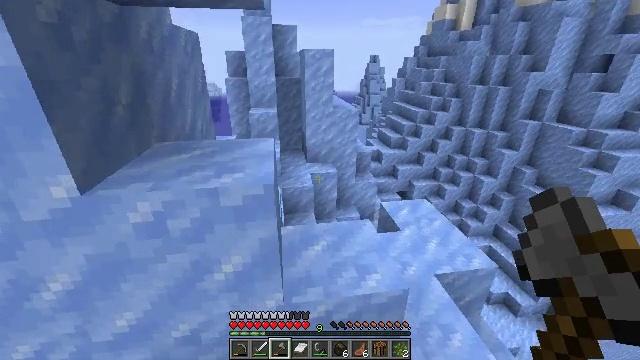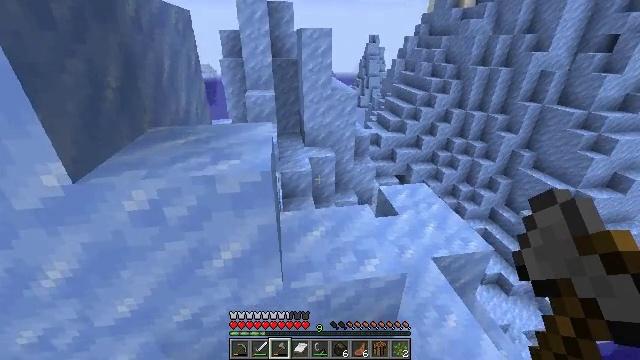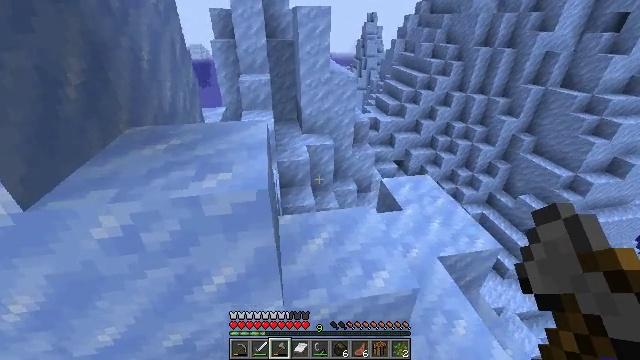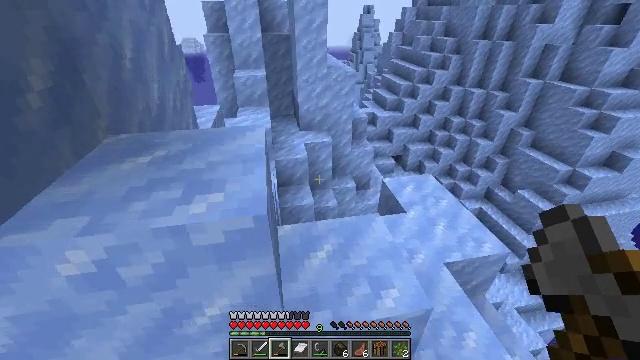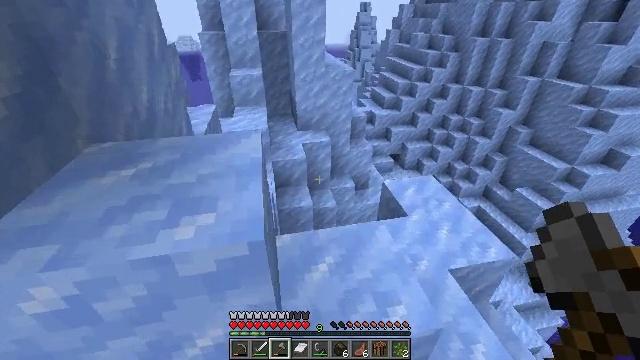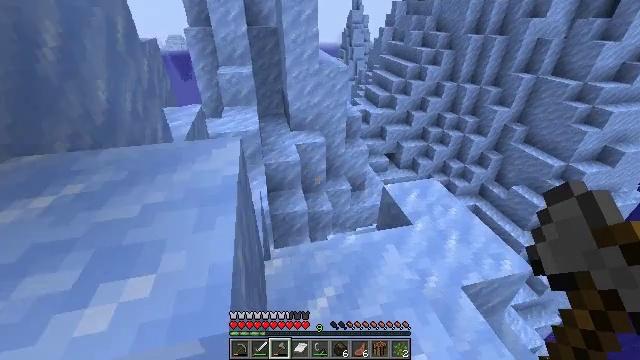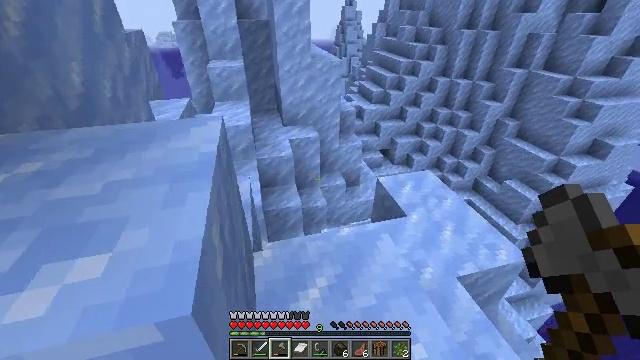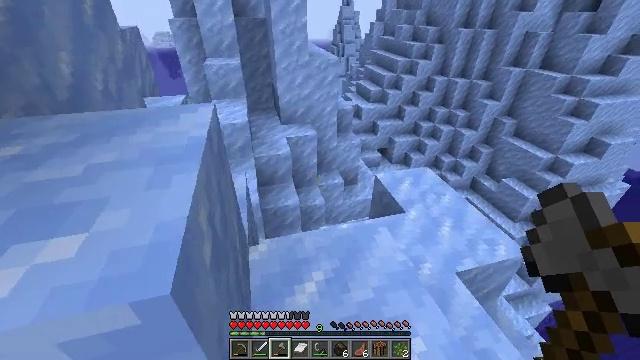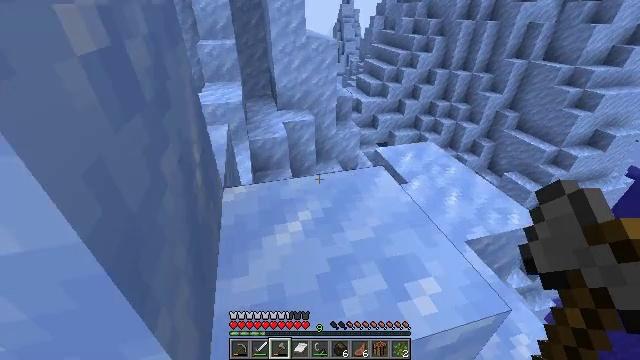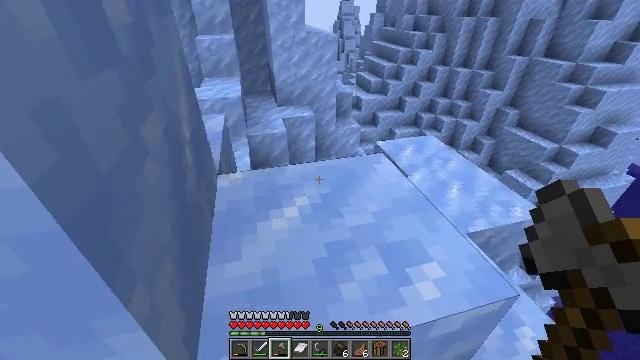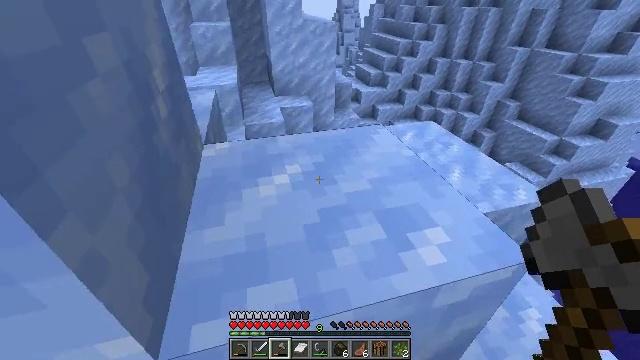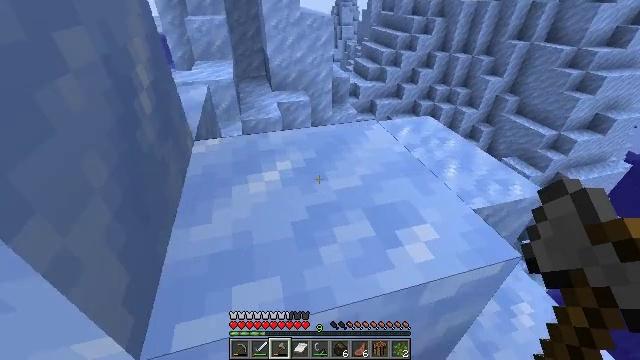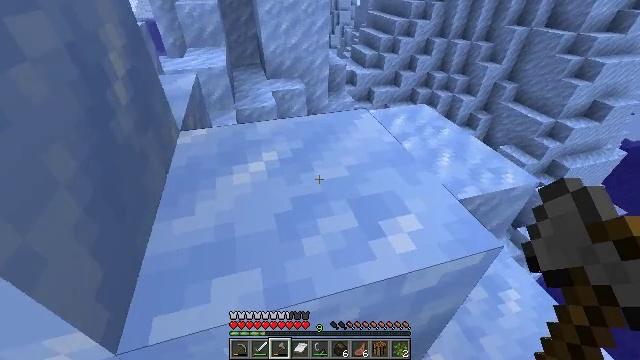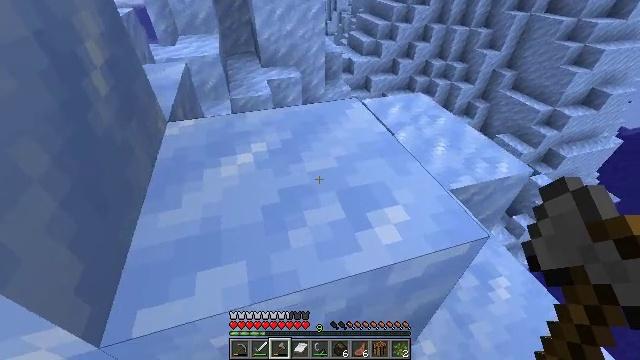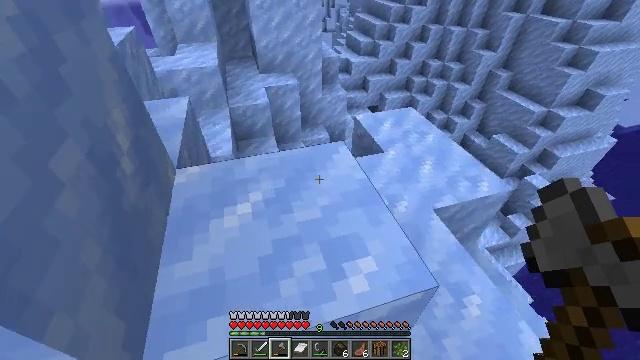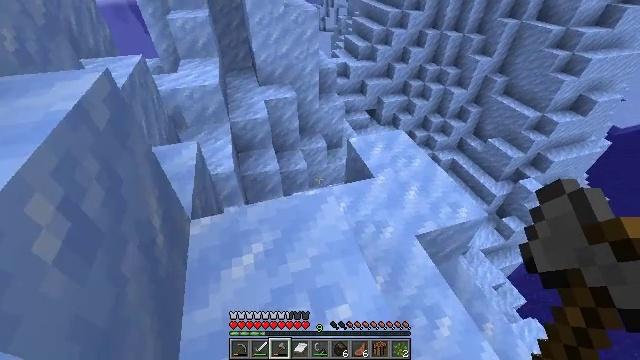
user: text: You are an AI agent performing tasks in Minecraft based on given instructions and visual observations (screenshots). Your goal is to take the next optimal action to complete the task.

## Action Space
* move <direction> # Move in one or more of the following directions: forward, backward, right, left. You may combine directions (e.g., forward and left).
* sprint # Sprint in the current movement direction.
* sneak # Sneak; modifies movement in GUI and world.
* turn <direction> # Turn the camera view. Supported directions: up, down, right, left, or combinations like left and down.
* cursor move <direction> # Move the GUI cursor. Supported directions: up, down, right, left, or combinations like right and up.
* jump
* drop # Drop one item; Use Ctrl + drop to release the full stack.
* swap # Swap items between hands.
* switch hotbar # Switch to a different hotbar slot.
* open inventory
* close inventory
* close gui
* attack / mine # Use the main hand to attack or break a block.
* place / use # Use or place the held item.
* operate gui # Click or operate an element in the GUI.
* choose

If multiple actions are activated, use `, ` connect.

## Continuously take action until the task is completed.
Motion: motion action
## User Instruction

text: Harvest packed ice from cold regions.
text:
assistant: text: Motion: move forward, turn down
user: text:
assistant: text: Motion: move forward, turn down
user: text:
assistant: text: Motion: move forward, turn down
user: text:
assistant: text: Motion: move forward
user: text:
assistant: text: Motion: move forward, turn right
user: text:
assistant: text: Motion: move forward, turn right
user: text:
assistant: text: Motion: move forward
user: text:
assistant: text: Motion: move forward
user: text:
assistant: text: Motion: move forward
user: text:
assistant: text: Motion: move forward, turn down
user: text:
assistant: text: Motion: move forward, turn down
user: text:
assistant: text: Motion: move forward, turn down
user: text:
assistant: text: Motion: move forward, turn down
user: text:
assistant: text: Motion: move forward, jump
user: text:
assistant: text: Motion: move forward, jump
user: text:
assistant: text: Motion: move forward, turn down, jump
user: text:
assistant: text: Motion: move forward, turn down, jump
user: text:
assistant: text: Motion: move forward
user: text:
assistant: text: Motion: move forward
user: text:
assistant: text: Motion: move forward
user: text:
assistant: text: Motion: move forward
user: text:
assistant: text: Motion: move forward
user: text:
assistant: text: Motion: move forward
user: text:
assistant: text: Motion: move forward and move left, turn right
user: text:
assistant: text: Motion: move forward and move left, turn right and down
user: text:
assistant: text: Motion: move forward and move left, turn right and down
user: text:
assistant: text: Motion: move forward and move left, turn right and down
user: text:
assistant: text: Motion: move forward and move left, turn right and down
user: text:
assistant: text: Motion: move forward and move left, turn right and down
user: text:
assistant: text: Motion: move forward and move left, turn right and down